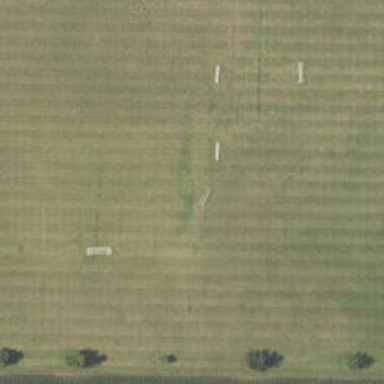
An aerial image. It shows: Soccer pitch for outdoor sports and leisure activities.